Field crop: maize
Growth stage: 2
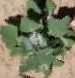
Species: chenopodium